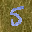
Label: 5